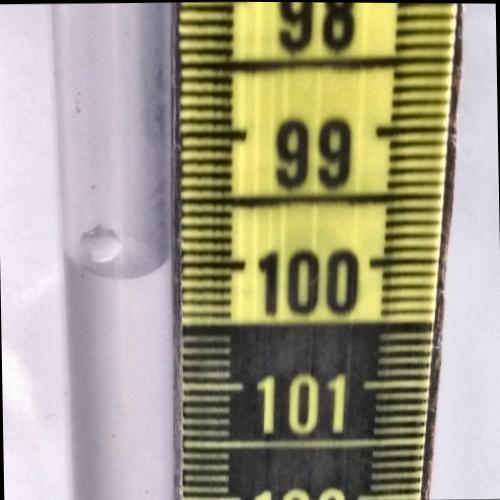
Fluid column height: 100.0 cm